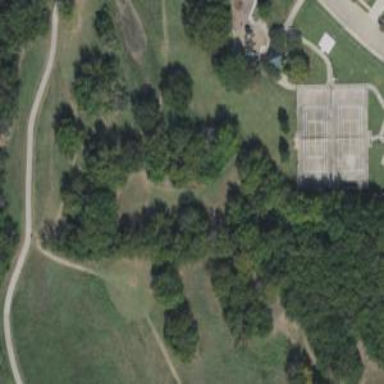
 popular sport played with flying discs."